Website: home-depot
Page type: customer-info-address
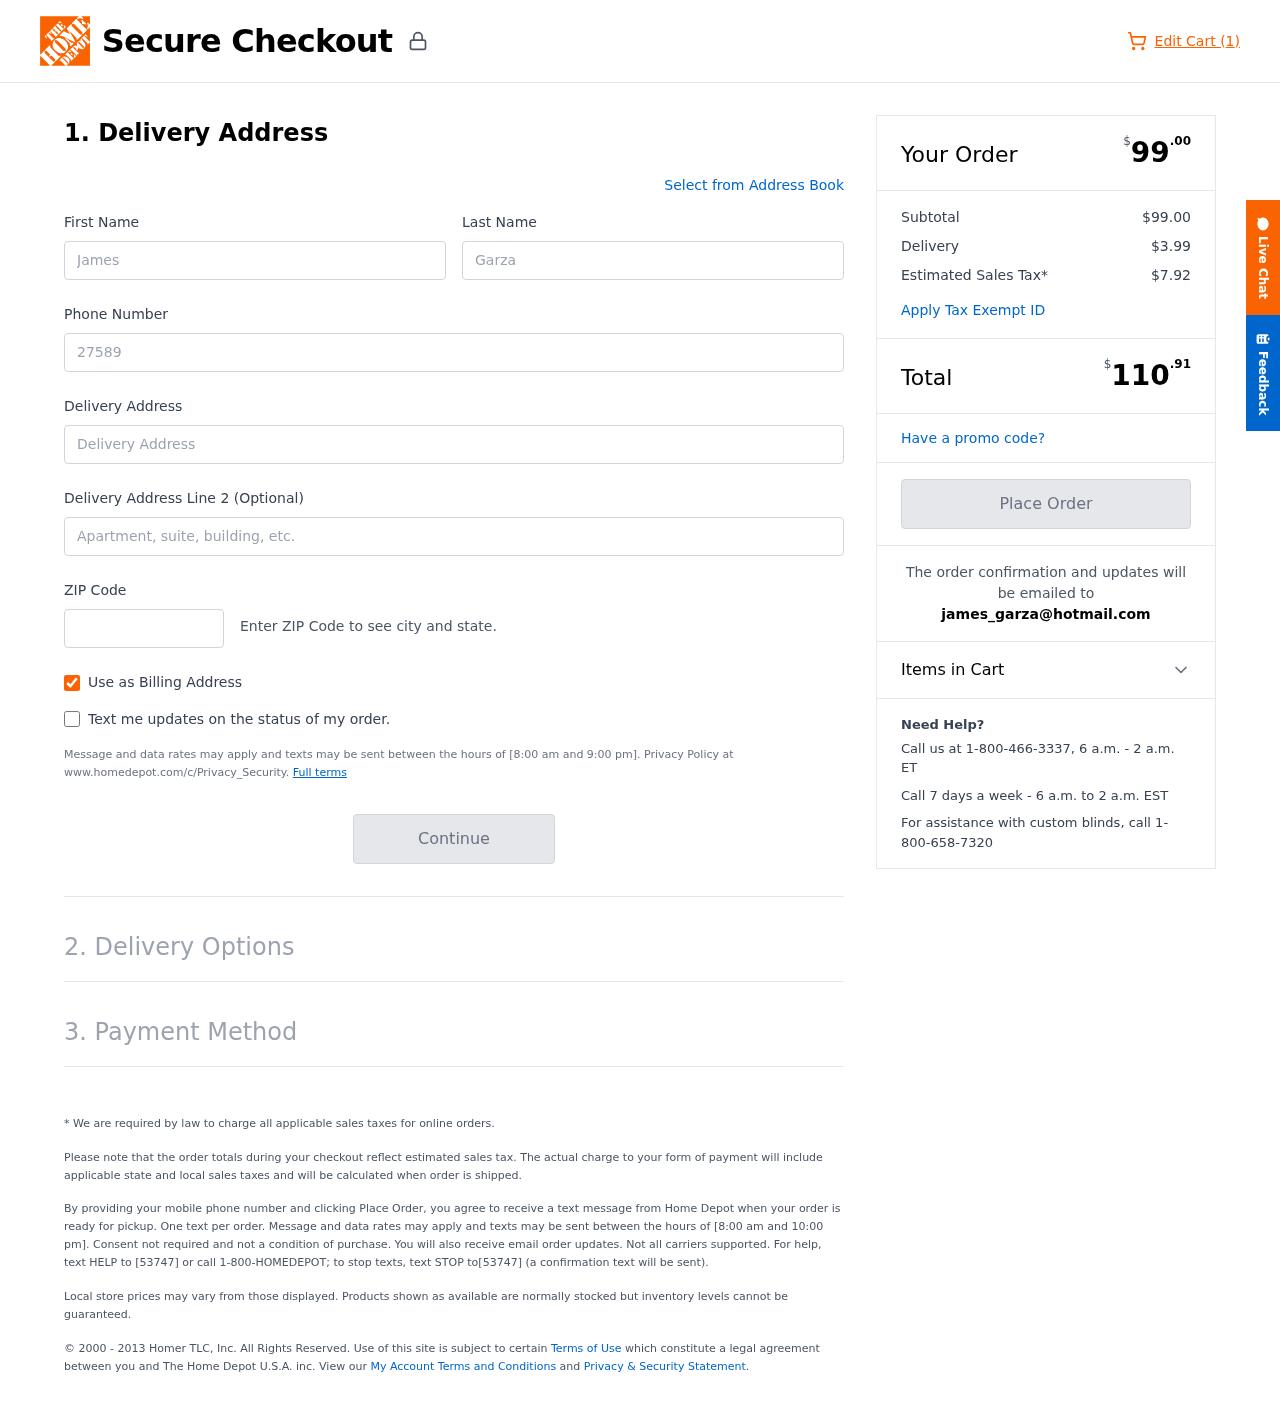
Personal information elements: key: PII_EMAIL
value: james_garza@hotmail.com
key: PII_FIRSTNAME
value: James
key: PII_LASTNAME
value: Garza
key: PII_PHONE
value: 2758975476
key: PII_POSTCODE
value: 39971
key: PII_STREET
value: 425 Franklin Heights
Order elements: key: ORDER_NUM_ITEMS
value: Edit Cart (1)
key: ORDER_SUBTOTAL_HEADER
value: $99.00
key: ORDER_SUBTOTAL
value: $99.00
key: ORDER_SHIPPING_COST
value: $3.99
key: ORDER_TAX
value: $7.92
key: ORDER_TOTAL2
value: $110.91